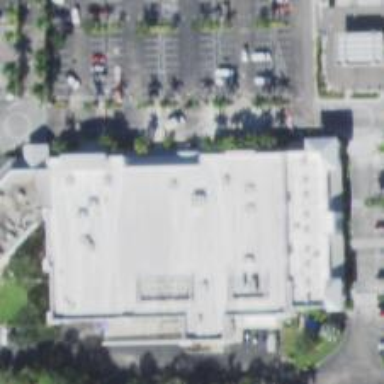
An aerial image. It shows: Supermarket.